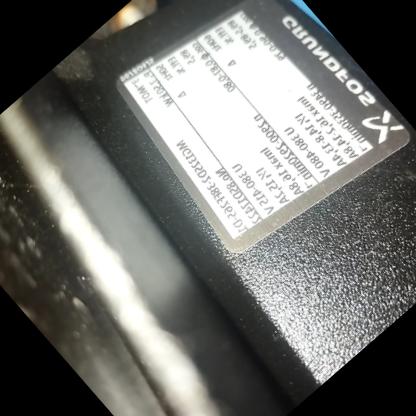
Klasa: tabliczka-znamionowa